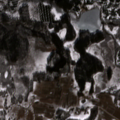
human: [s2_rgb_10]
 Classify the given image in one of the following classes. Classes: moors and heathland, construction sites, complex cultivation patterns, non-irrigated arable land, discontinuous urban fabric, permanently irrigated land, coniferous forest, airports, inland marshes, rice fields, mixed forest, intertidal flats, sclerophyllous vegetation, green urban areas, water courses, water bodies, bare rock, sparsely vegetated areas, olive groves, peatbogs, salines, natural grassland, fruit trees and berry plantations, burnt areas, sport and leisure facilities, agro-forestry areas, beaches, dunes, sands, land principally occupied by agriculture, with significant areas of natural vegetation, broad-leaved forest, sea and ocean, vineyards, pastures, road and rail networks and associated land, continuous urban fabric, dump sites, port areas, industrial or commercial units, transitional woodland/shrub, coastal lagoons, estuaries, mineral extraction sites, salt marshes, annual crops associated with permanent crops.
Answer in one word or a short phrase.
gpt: complex cultivation patterns, land principally occupied by agriculture, with significant areas of natural vegetation, broad-leaved forest, mixed forest, transitional woodland/shrub